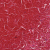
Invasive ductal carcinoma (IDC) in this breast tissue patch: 0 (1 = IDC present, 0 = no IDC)